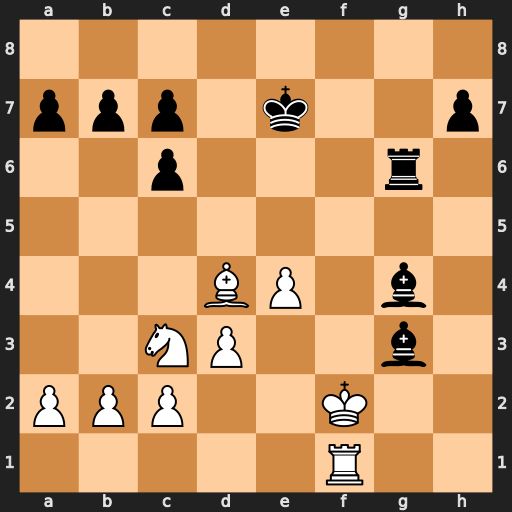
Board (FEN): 8/ppp1k2p/2p3r1/8/3BP1b1/2NP2b1/PPP2K2/5R2
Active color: w
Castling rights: -
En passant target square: -
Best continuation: Kxg3 Be2+ Kf2